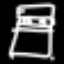
Label: bed